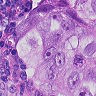
Metastatic tissue present: yes